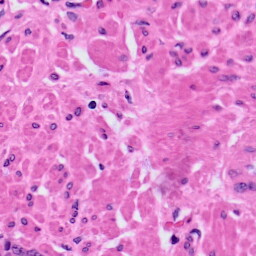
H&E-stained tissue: Prostate